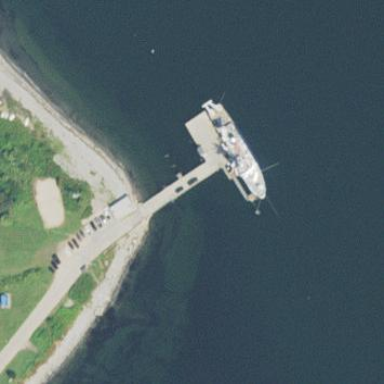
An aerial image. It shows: Pier located at university.